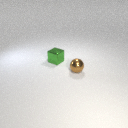
small brown metal sphere to the right of small green metal cube